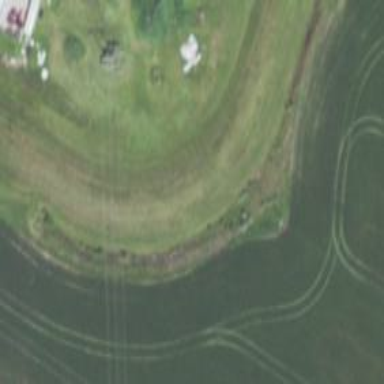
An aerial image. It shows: Levee embankment.